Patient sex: M
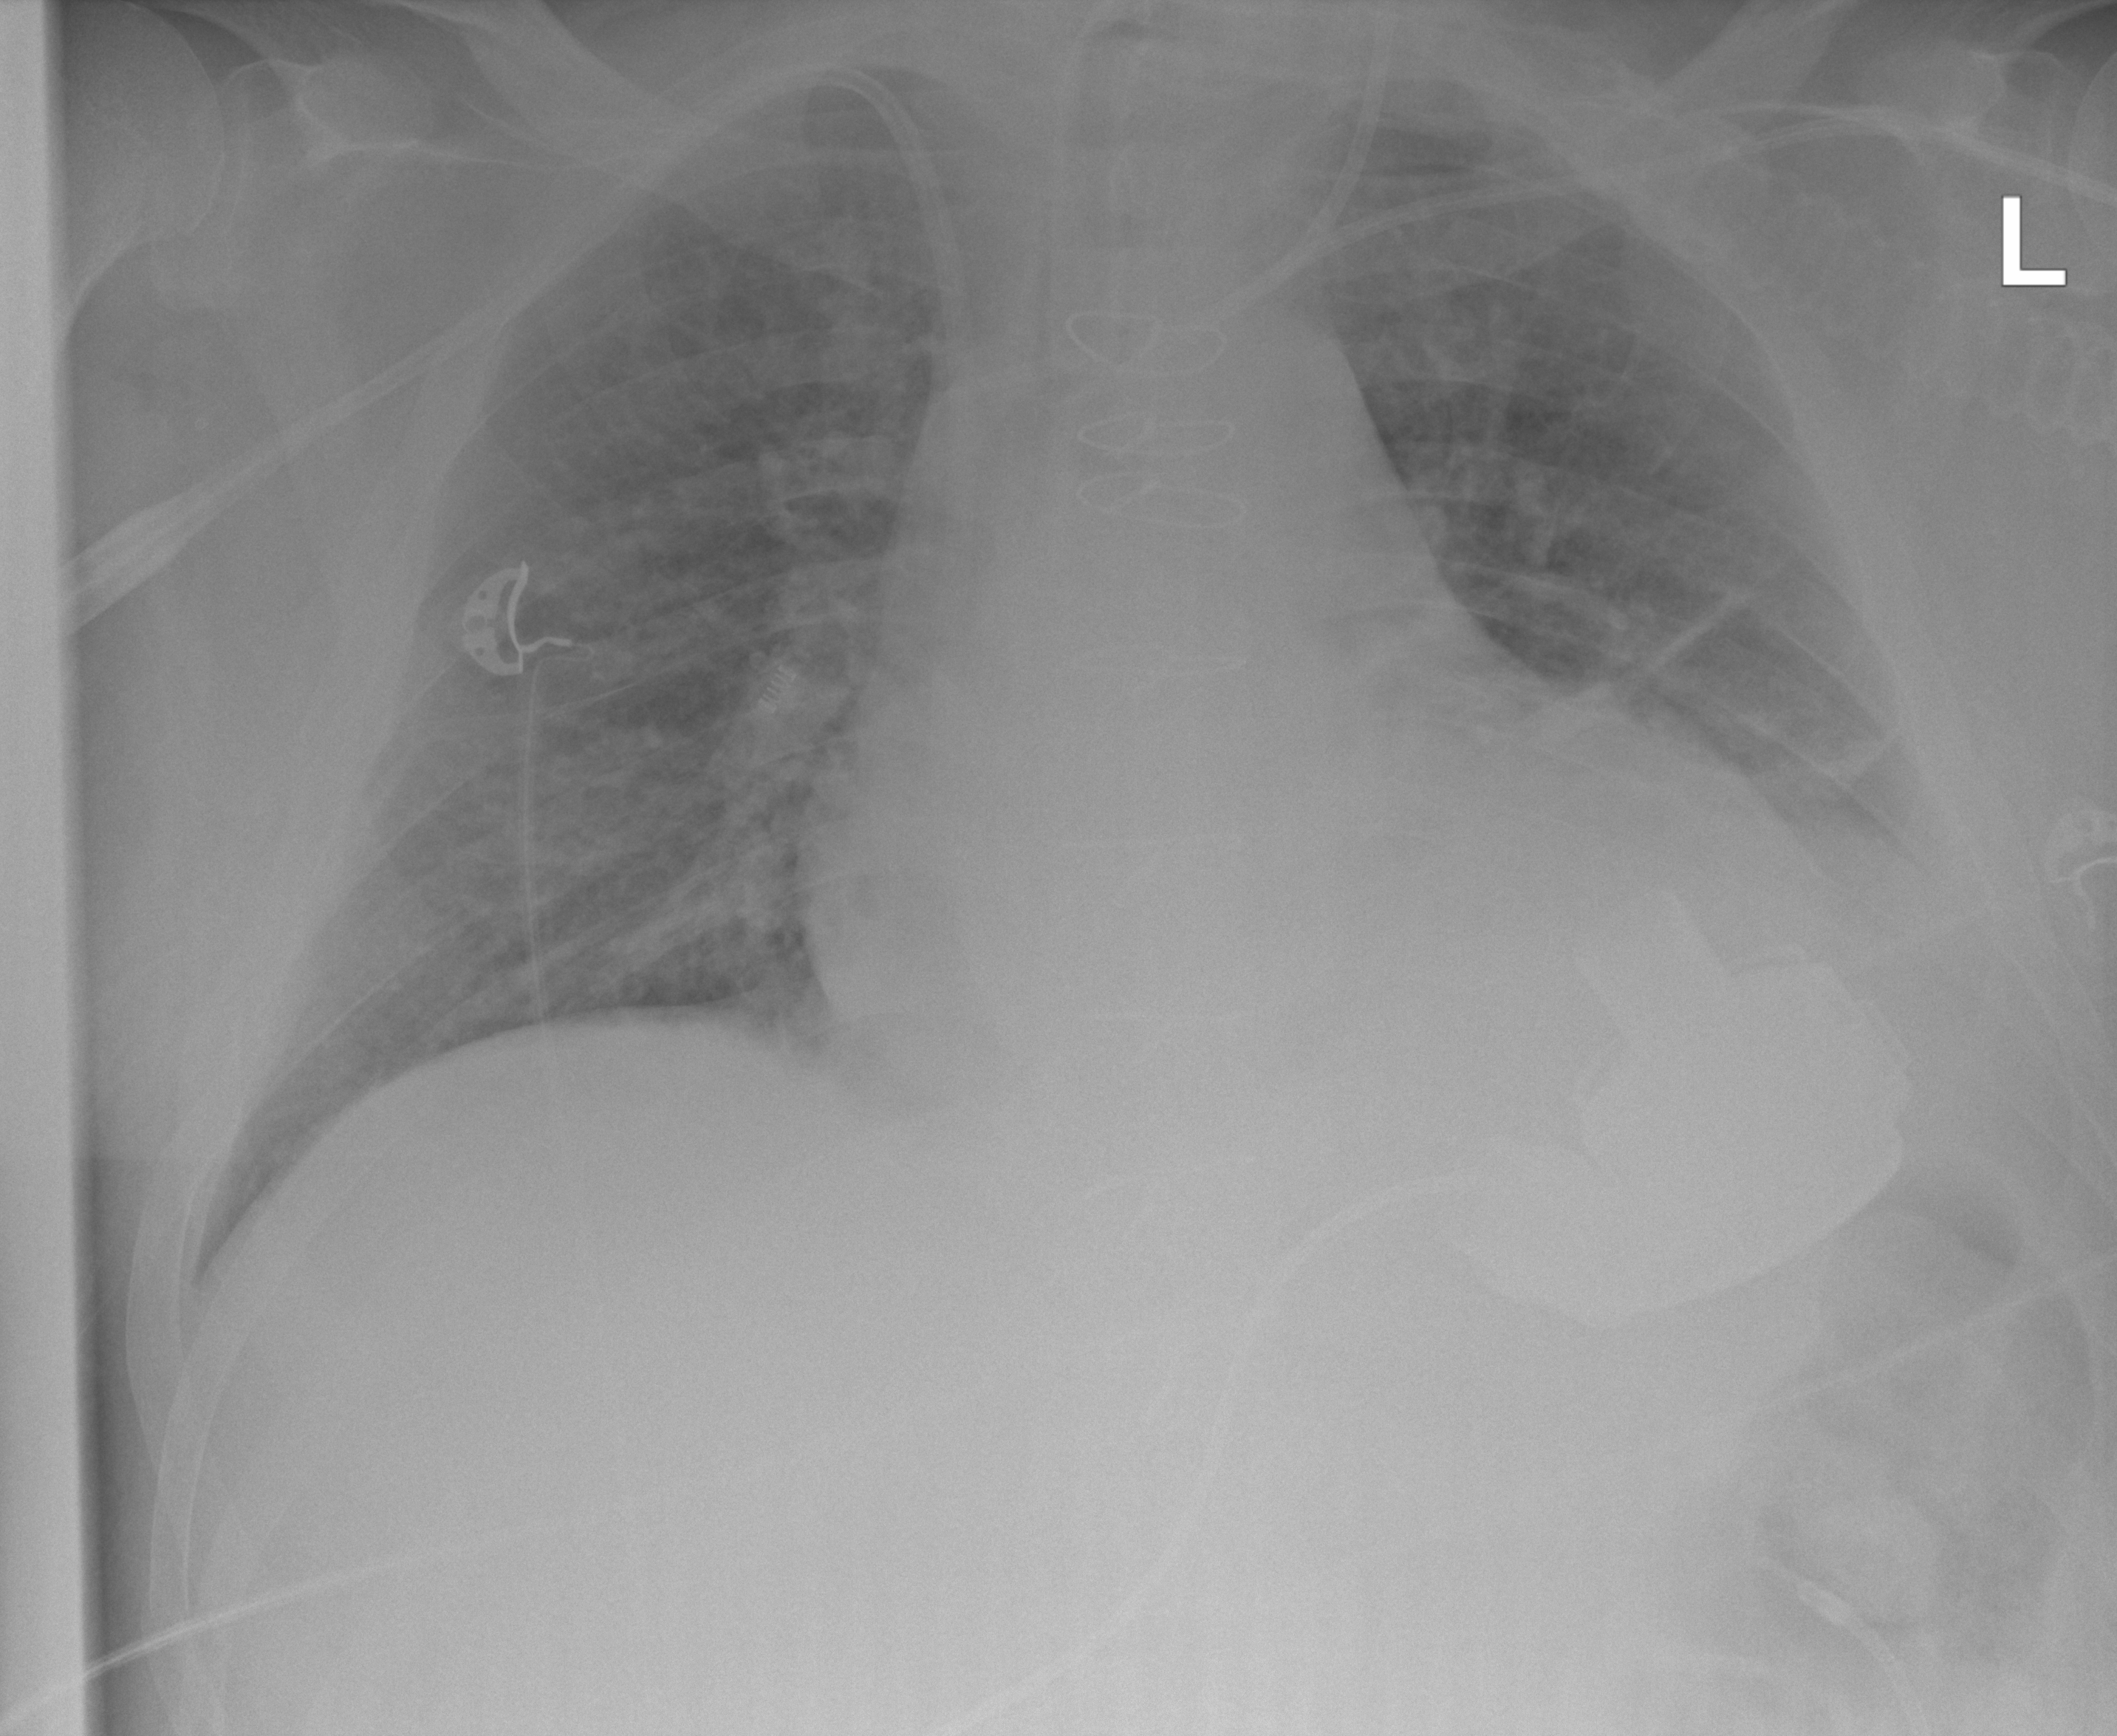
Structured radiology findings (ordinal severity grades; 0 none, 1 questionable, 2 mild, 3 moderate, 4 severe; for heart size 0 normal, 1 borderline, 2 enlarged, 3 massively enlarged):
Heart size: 2
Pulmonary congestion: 2
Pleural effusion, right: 0
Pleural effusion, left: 2
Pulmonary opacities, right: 0
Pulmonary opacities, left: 0
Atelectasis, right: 0
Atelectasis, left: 2